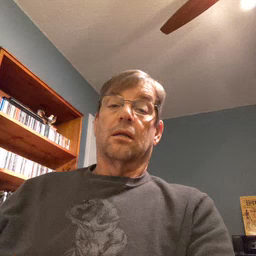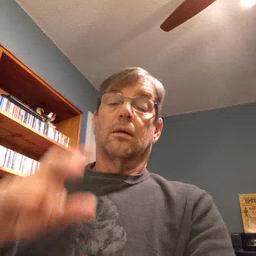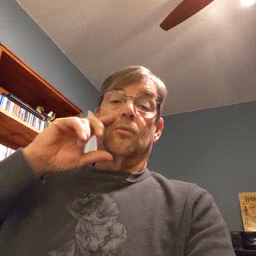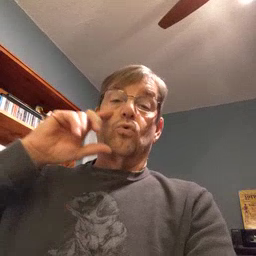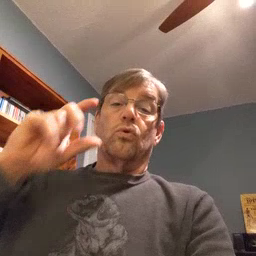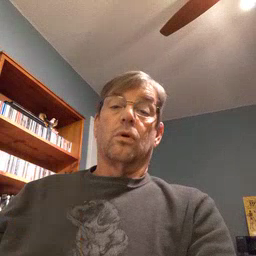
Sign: moon